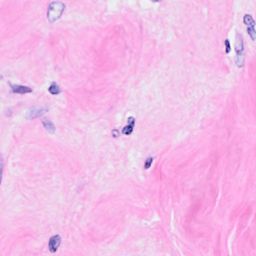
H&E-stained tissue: Breast